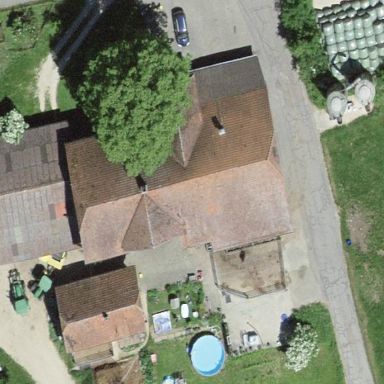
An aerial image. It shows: Farmyard area.